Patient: sex M, age 48
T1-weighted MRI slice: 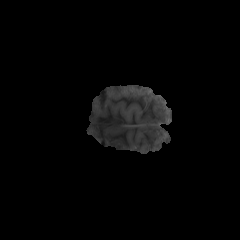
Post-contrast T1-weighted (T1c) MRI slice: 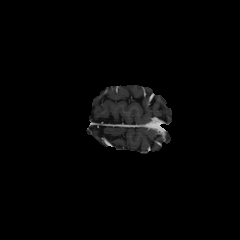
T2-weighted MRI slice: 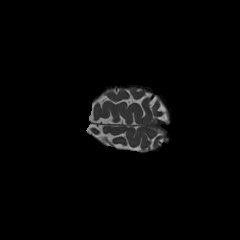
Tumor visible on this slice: no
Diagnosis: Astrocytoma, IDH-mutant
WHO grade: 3